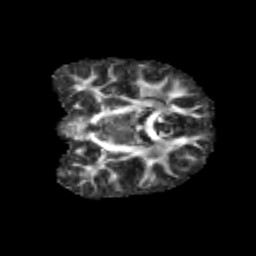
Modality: FA
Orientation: coronal
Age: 11
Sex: male
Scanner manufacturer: siemens
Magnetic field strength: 3 T
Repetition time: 3.8 s
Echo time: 0.07 s